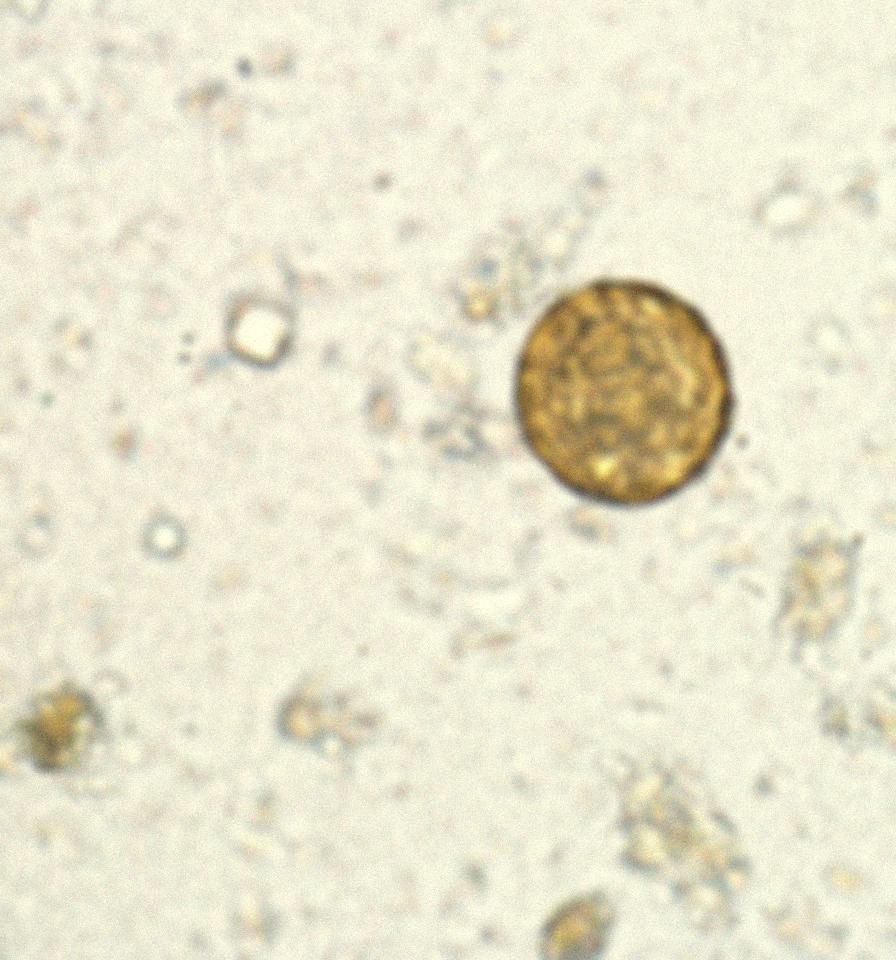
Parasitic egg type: Ascaris lumbricoides